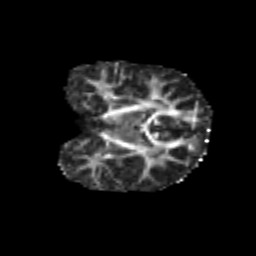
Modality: FA
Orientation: coronal
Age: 6
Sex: female
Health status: healthy